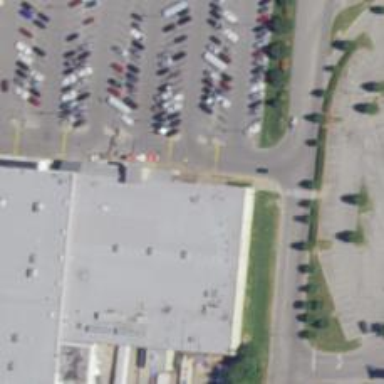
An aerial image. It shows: Supermarket.